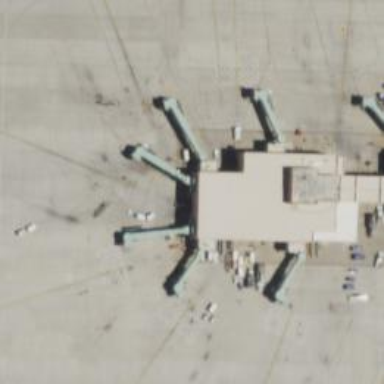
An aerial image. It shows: Airport gate.